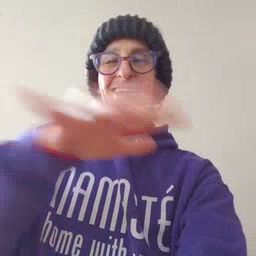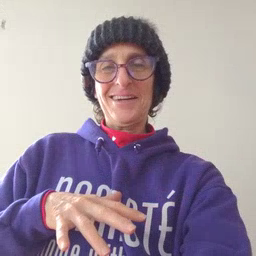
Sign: backyard